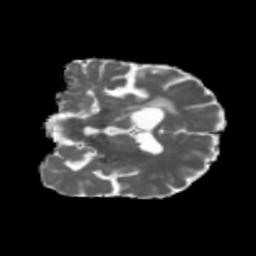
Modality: MD
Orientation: coronal
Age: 60
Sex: female
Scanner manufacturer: siemens
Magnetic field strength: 3 T
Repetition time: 5.47 s
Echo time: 0.0854 s